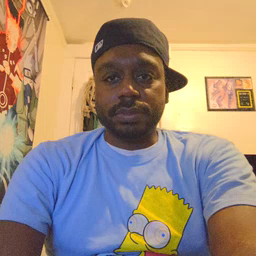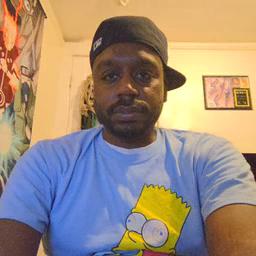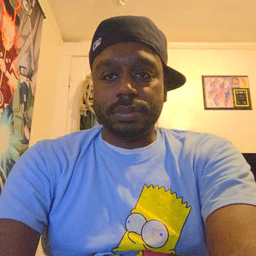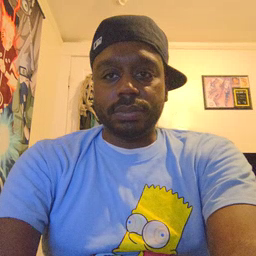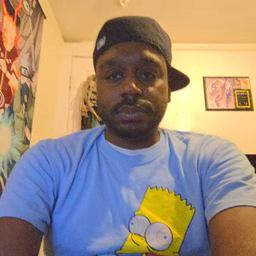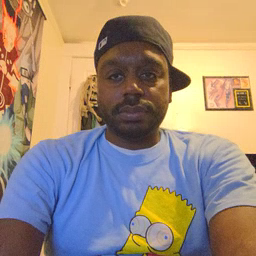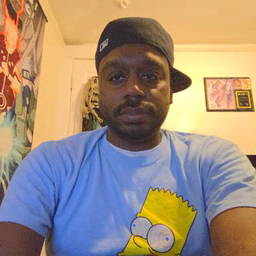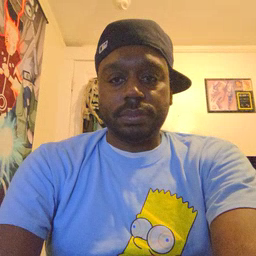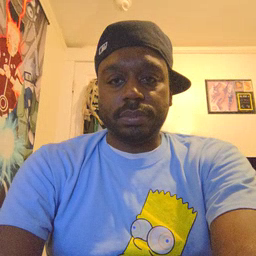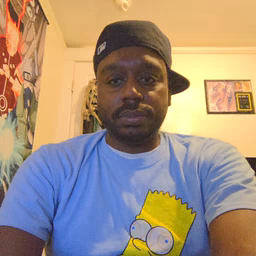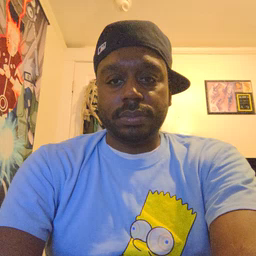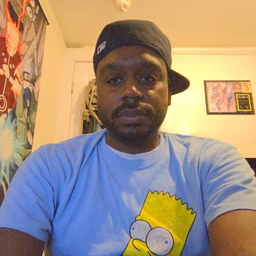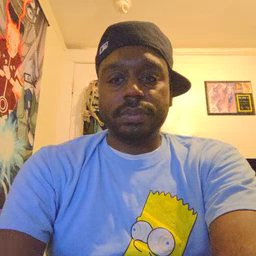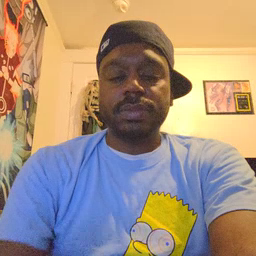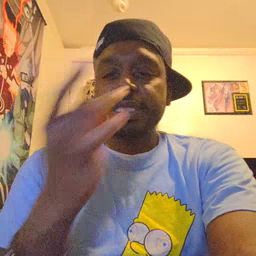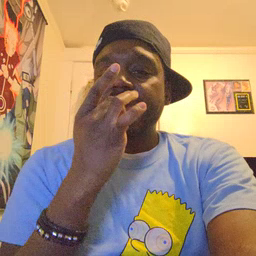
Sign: snack